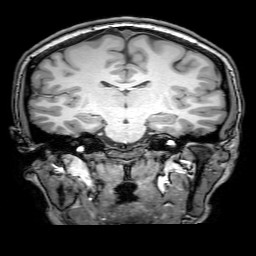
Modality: T1w
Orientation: sagittal